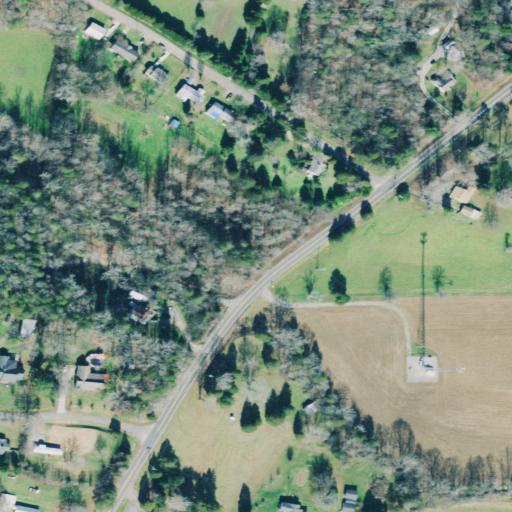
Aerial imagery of valley in Georgia named Bird Hollow containing pasture, open development, mixed forest, deciduous forest, and low intensity development